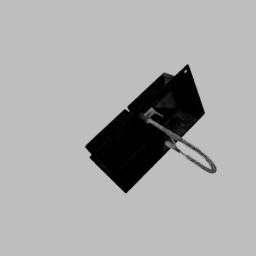
Label: appliances